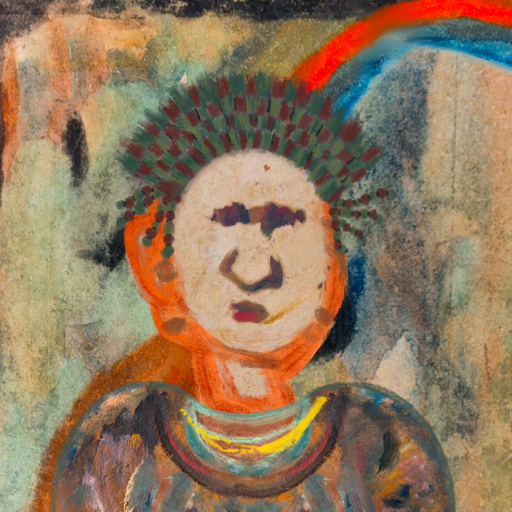
Background: Childish, Head And Neck Front: Rupkatha, Face Front: In_The_Sun, Bust: Boggyland, Hair Front: Blank, Head Accessory: After_Raid_Crown, Second Necklace: Blank, Necklace: Irani_1, Baby: Blank